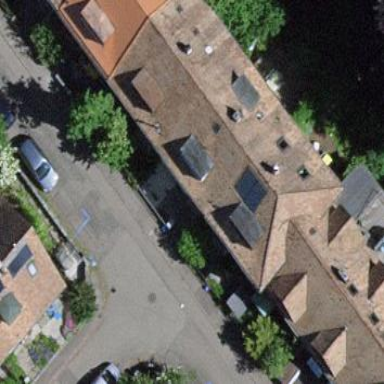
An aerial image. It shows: Terrace building.